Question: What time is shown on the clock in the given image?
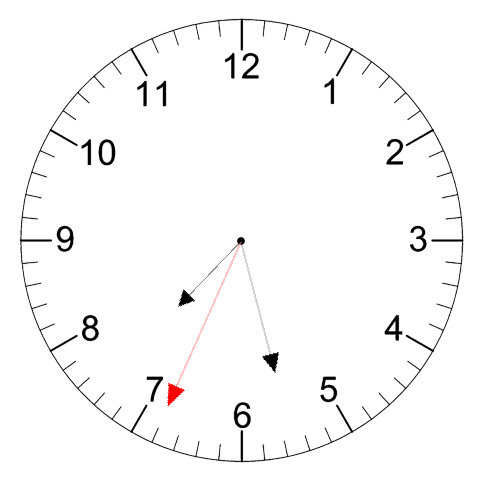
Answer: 07:27:34